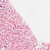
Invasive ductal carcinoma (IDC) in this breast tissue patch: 0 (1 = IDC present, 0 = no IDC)